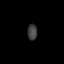
Tissue: lung
Cell type: Epithelial cells
Senescence score: 0.2365
Nuclear area (px): 155
Mean DAPI intensity: 61.91